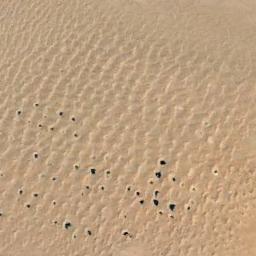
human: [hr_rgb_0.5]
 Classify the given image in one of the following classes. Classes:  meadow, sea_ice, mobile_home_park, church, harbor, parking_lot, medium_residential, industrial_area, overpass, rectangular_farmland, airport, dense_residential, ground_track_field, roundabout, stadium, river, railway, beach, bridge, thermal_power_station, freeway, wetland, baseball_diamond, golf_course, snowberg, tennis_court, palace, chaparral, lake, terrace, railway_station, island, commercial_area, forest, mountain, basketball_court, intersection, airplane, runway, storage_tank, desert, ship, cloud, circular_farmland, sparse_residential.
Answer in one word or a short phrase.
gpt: desert